Question: I want to add values to the apple watch notification (the current screen uses hard coded data):

The values I want to add are for these fields: "Amount", "At" and "When". How can I add get this values from the PushNotificationPayload.apns file and show it on the notification?
This is the PushNotificationPayload.apns file:
'''
{
"aps": {
"alert": {
"body": "New Transaction
",
"title": "Optional title"
},
"category": "newTransactionCategory"
},
"WatchKit Simulator Actions": [
{
"title": "Details",
"identifier": "transactionDetailsButtonAction"
}
],
"customKey": "Use this file to define a testing payload for your notifications. The aps dictionary specifies the category, alert text and title. The WatchKit Simulator Actions array can provide info for one or more action buttons in addition to the standard Dismiss button. Any other top level keys are custom payload. If you have multiple such JSON files in your project, you'll be able to select them when choosing to debug the notification interface of your Watch App."
}
'''
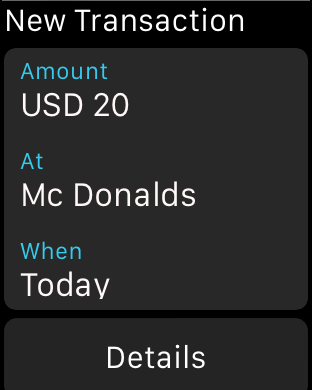
Answer: These are the steps,
- Create a new class which is a subclass of 'WKUserNotificationInterfaceController'.- From the storyboard, select your Dynamic Interface Scene for notification (if you have not created it, enable 'Has Dynamic Interface' in attribute inspector of your Static Scene ) and in Identity Inspector set custom class as created above.- Now modify your PushNotificationPayload.apns file contents as below,'''
{
"aps": {
"alert": {
"body": "New Transaction
",
"title": "Optional title"
},
"category": "newTransactionCategory"
},
"WatchKit Simulator Actions": [
{
"title": "Details",
"identifier": "transactionDetailsButtonAction"
}
],
"Amount": "USD 20",
"At": "Mc Donalds",
"When": "Today",
}
'''
- When a remote notification is received, this method will be called in your custom notification interface class and you will receive the custom keys in the dictionary 'remoteNotification' which you need to use to set the text of your labels here.'''
-(void)didReceiveRemoteNotification:(NSDictionary *)remoteNotification withCompletion:(void (^)(WKUserNotificationInterfaceType))completionHandler {
NSLog(@"remoteNotification Dictionary %@",remoteNotification);
completionHandler(WKUserNotificationInterfaceTypeCustom);
}
'''
- Last is debugging:
1. Select your targets on the top and select Edit Scheme
2. Click on duplicate scheme at the bottom and give your custom name like 'NOTIFICATION-Mywatchkitapp' etc...
3. Then, select WatchKit Interface to Dynamic Notification, Notification Payload to your PushNotificationPayload.apns file and run for this target.